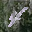
Label: 4